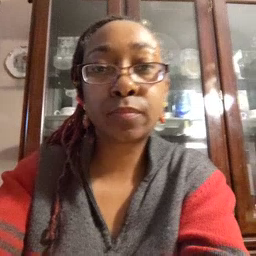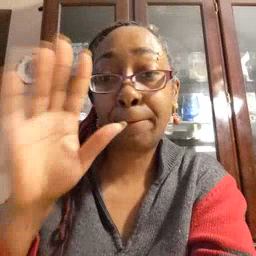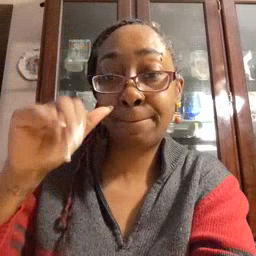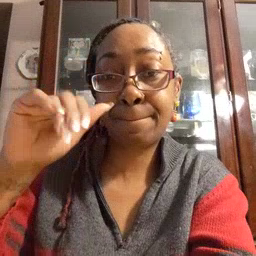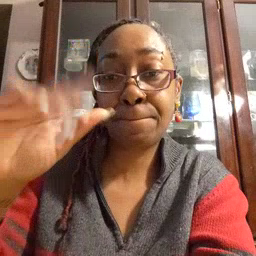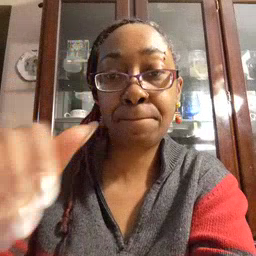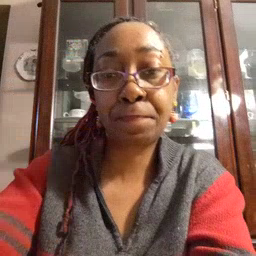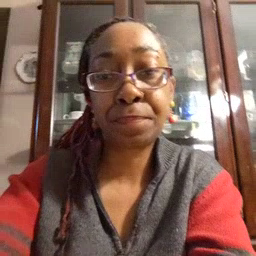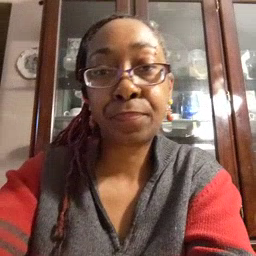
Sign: bye